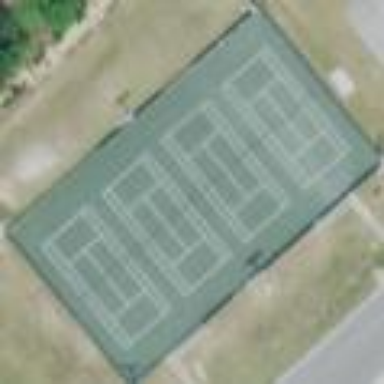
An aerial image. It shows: Tennis court on pitch.